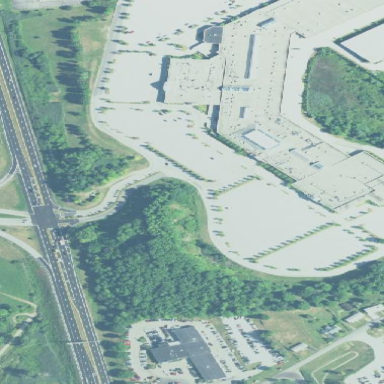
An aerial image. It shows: Parking area.